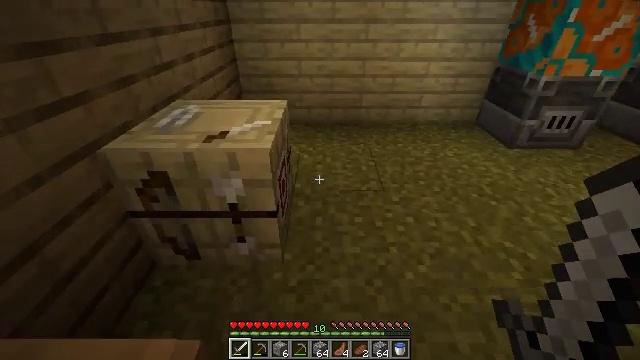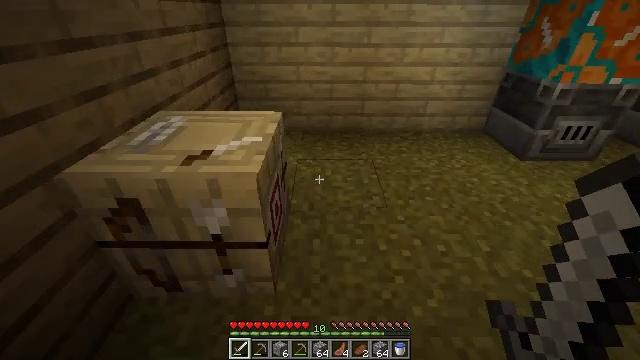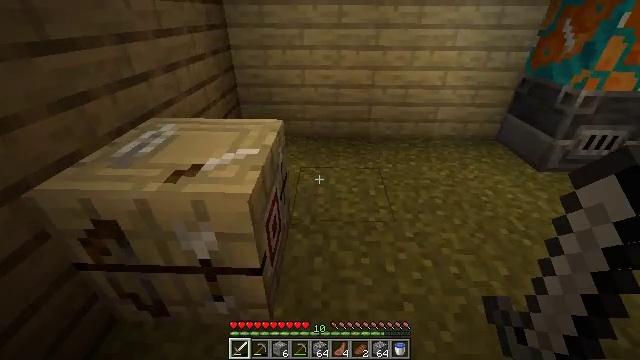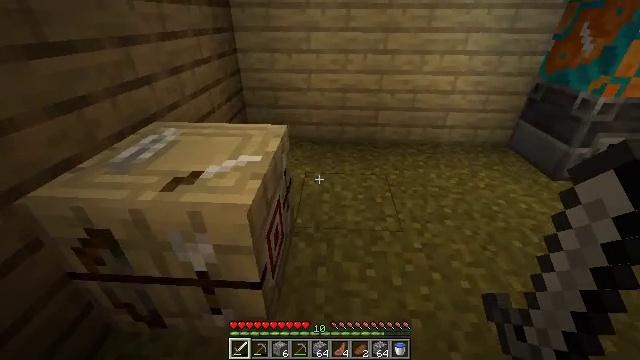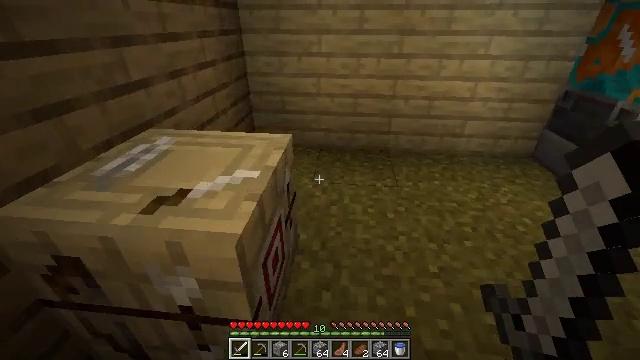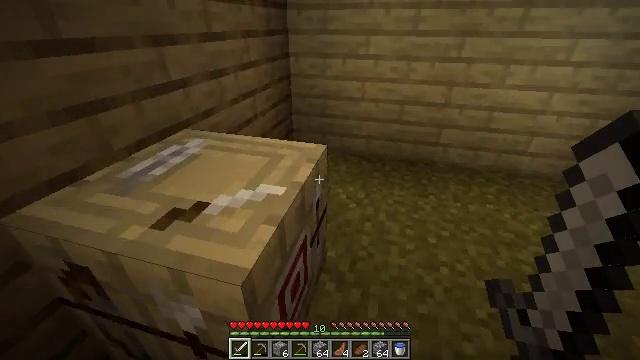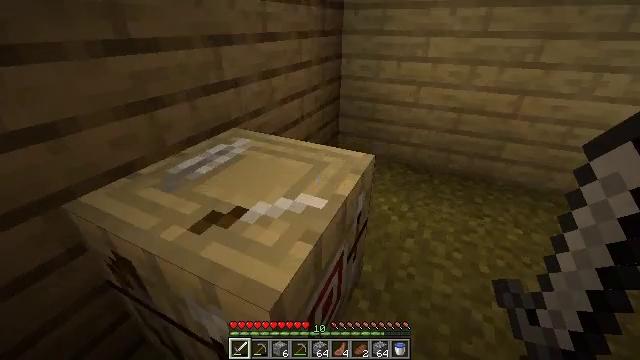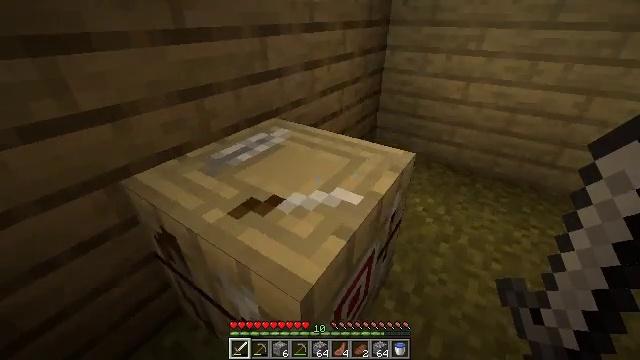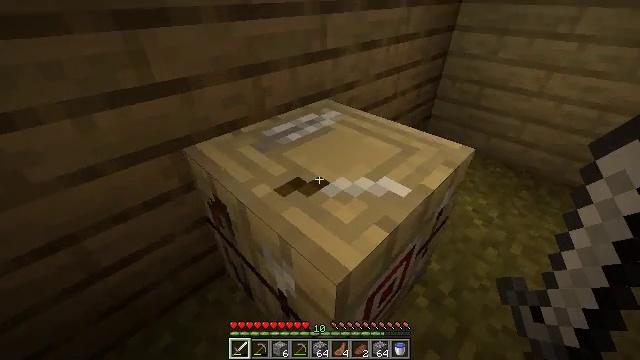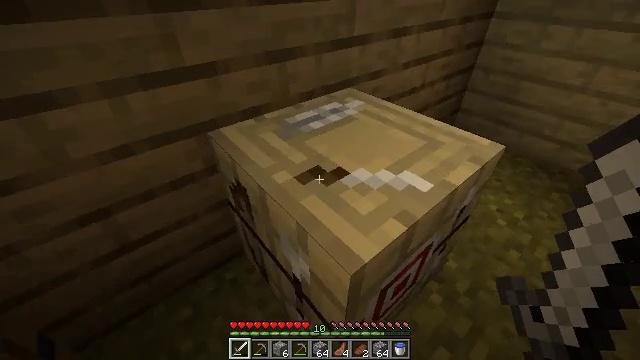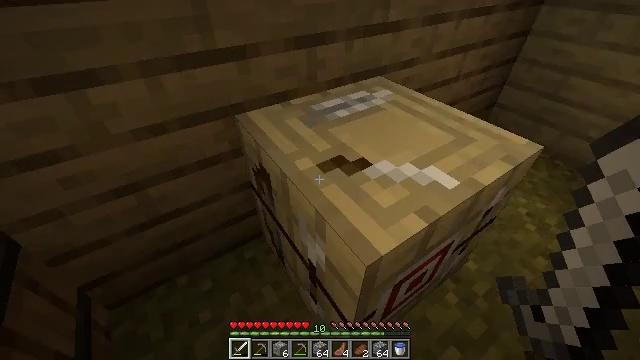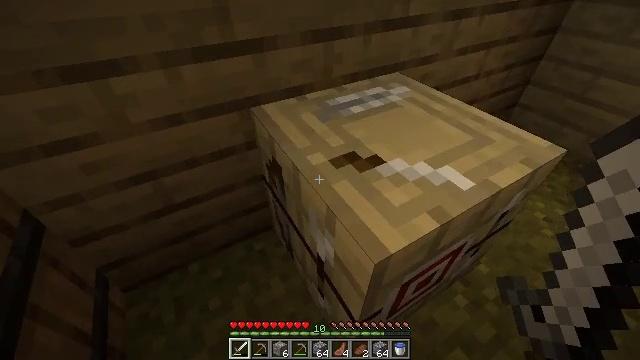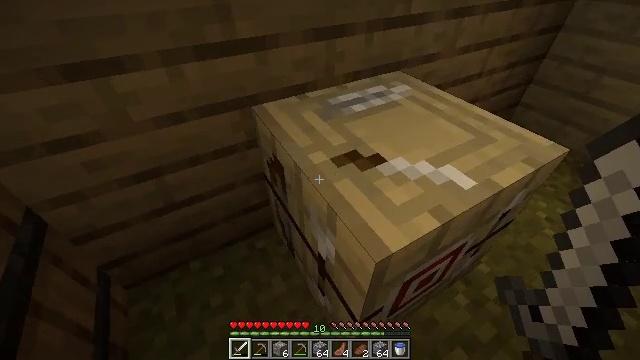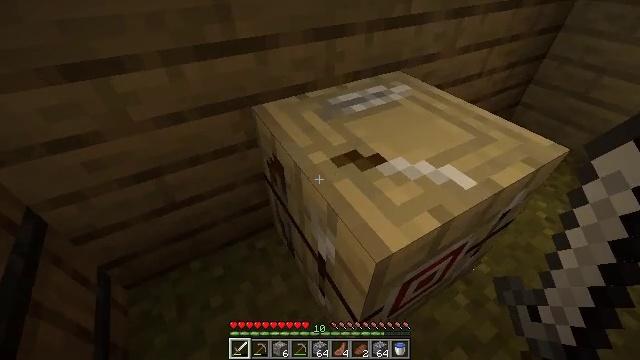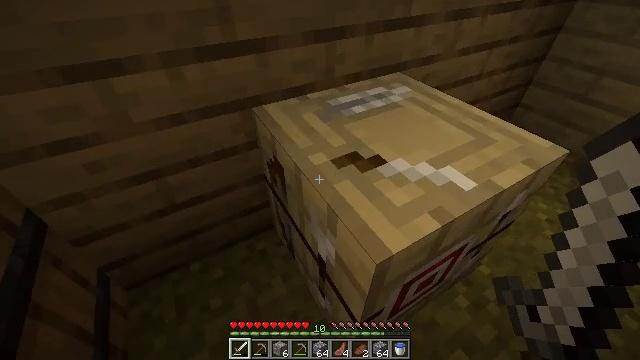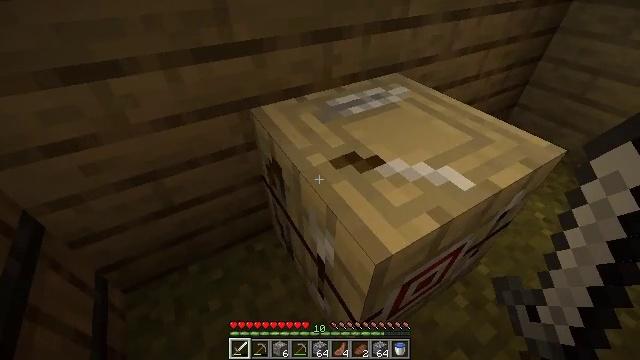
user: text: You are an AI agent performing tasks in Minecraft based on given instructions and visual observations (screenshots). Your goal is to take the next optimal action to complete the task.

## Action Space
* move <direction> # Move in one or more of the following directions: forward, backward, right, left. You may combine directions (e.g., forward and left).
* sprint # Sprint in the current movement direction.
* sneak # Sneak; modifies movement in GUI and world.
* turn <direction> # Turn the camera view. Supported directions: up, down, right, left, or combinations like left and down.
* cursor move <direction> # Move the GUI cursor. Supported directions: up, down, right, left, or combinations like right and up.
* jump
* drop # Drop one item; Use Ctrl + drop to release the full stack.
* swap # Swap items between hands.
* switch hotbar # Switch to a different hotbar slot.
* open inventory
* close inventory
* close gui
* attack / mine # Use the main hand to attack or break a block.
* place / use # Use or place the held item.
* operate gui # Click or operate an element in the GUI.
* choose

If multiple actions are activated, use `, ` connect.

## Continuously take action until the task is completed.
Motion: motion action
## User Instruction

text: Recycle the fletching table.
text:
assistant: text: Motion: move forward
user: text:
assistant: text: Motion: move forward, turn left
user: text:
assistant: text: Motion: move forward, turn left
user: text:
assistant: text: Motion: move forward, turn left
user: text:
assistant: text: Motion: move forward, turn left
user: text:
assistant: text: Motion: turn left
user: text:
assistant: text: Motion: turn left and down
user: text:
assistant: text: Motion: turn left and down
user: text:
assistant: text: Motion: turn left and down
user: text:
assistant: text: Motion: turn left and down
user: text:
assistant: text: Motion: turn left and down, use / place
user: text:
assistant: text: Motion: use / place
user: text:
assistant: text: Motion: use / place
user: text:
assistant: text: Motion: use / place
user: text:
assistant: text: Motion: no_op
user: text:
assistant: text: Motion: no_op
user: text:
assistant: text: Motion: no_op
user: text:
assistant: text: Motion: no_op
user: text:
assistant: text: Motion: turn right
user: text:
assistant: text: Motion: turn right
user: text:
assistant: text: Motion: turn right and down
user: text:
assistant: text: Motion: turn right and down
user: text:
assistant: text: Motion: turn right
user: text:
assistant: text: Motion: turn right
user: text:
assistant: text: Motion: no_op
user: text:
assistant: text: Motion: no_op
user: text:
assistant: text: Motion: no_op
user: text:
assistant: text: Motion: no_op
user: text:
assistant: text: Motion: move forward, turn right
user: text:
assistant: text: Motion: move forward